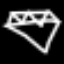
Label: diamond